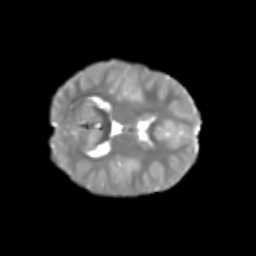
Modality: T2w
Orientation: axial
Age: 8
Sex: male
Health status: healthy